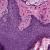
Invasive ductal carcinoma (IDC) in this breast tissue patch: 0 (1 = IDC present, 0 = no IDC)